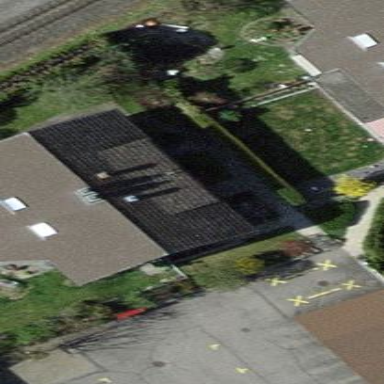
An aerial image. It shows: Terrace building with gabled roof.